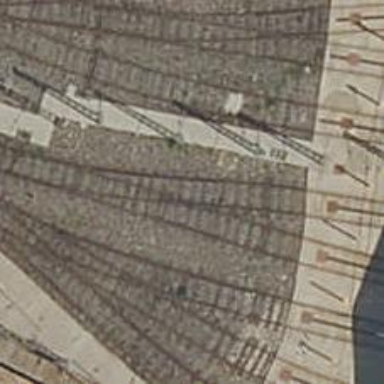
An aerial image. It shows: Yard with electrified tracks having contact line.